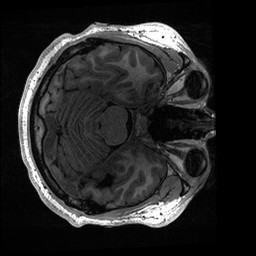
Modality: T1w
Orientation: axial
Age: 20
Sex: male
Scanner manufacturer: ge
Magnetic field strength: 3 T
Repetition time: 0.006952 s
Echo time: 0.00292 s